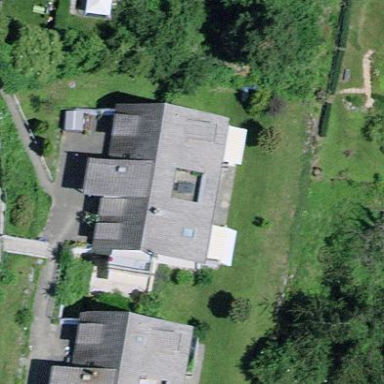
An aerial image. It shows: Residential building.